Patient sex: M
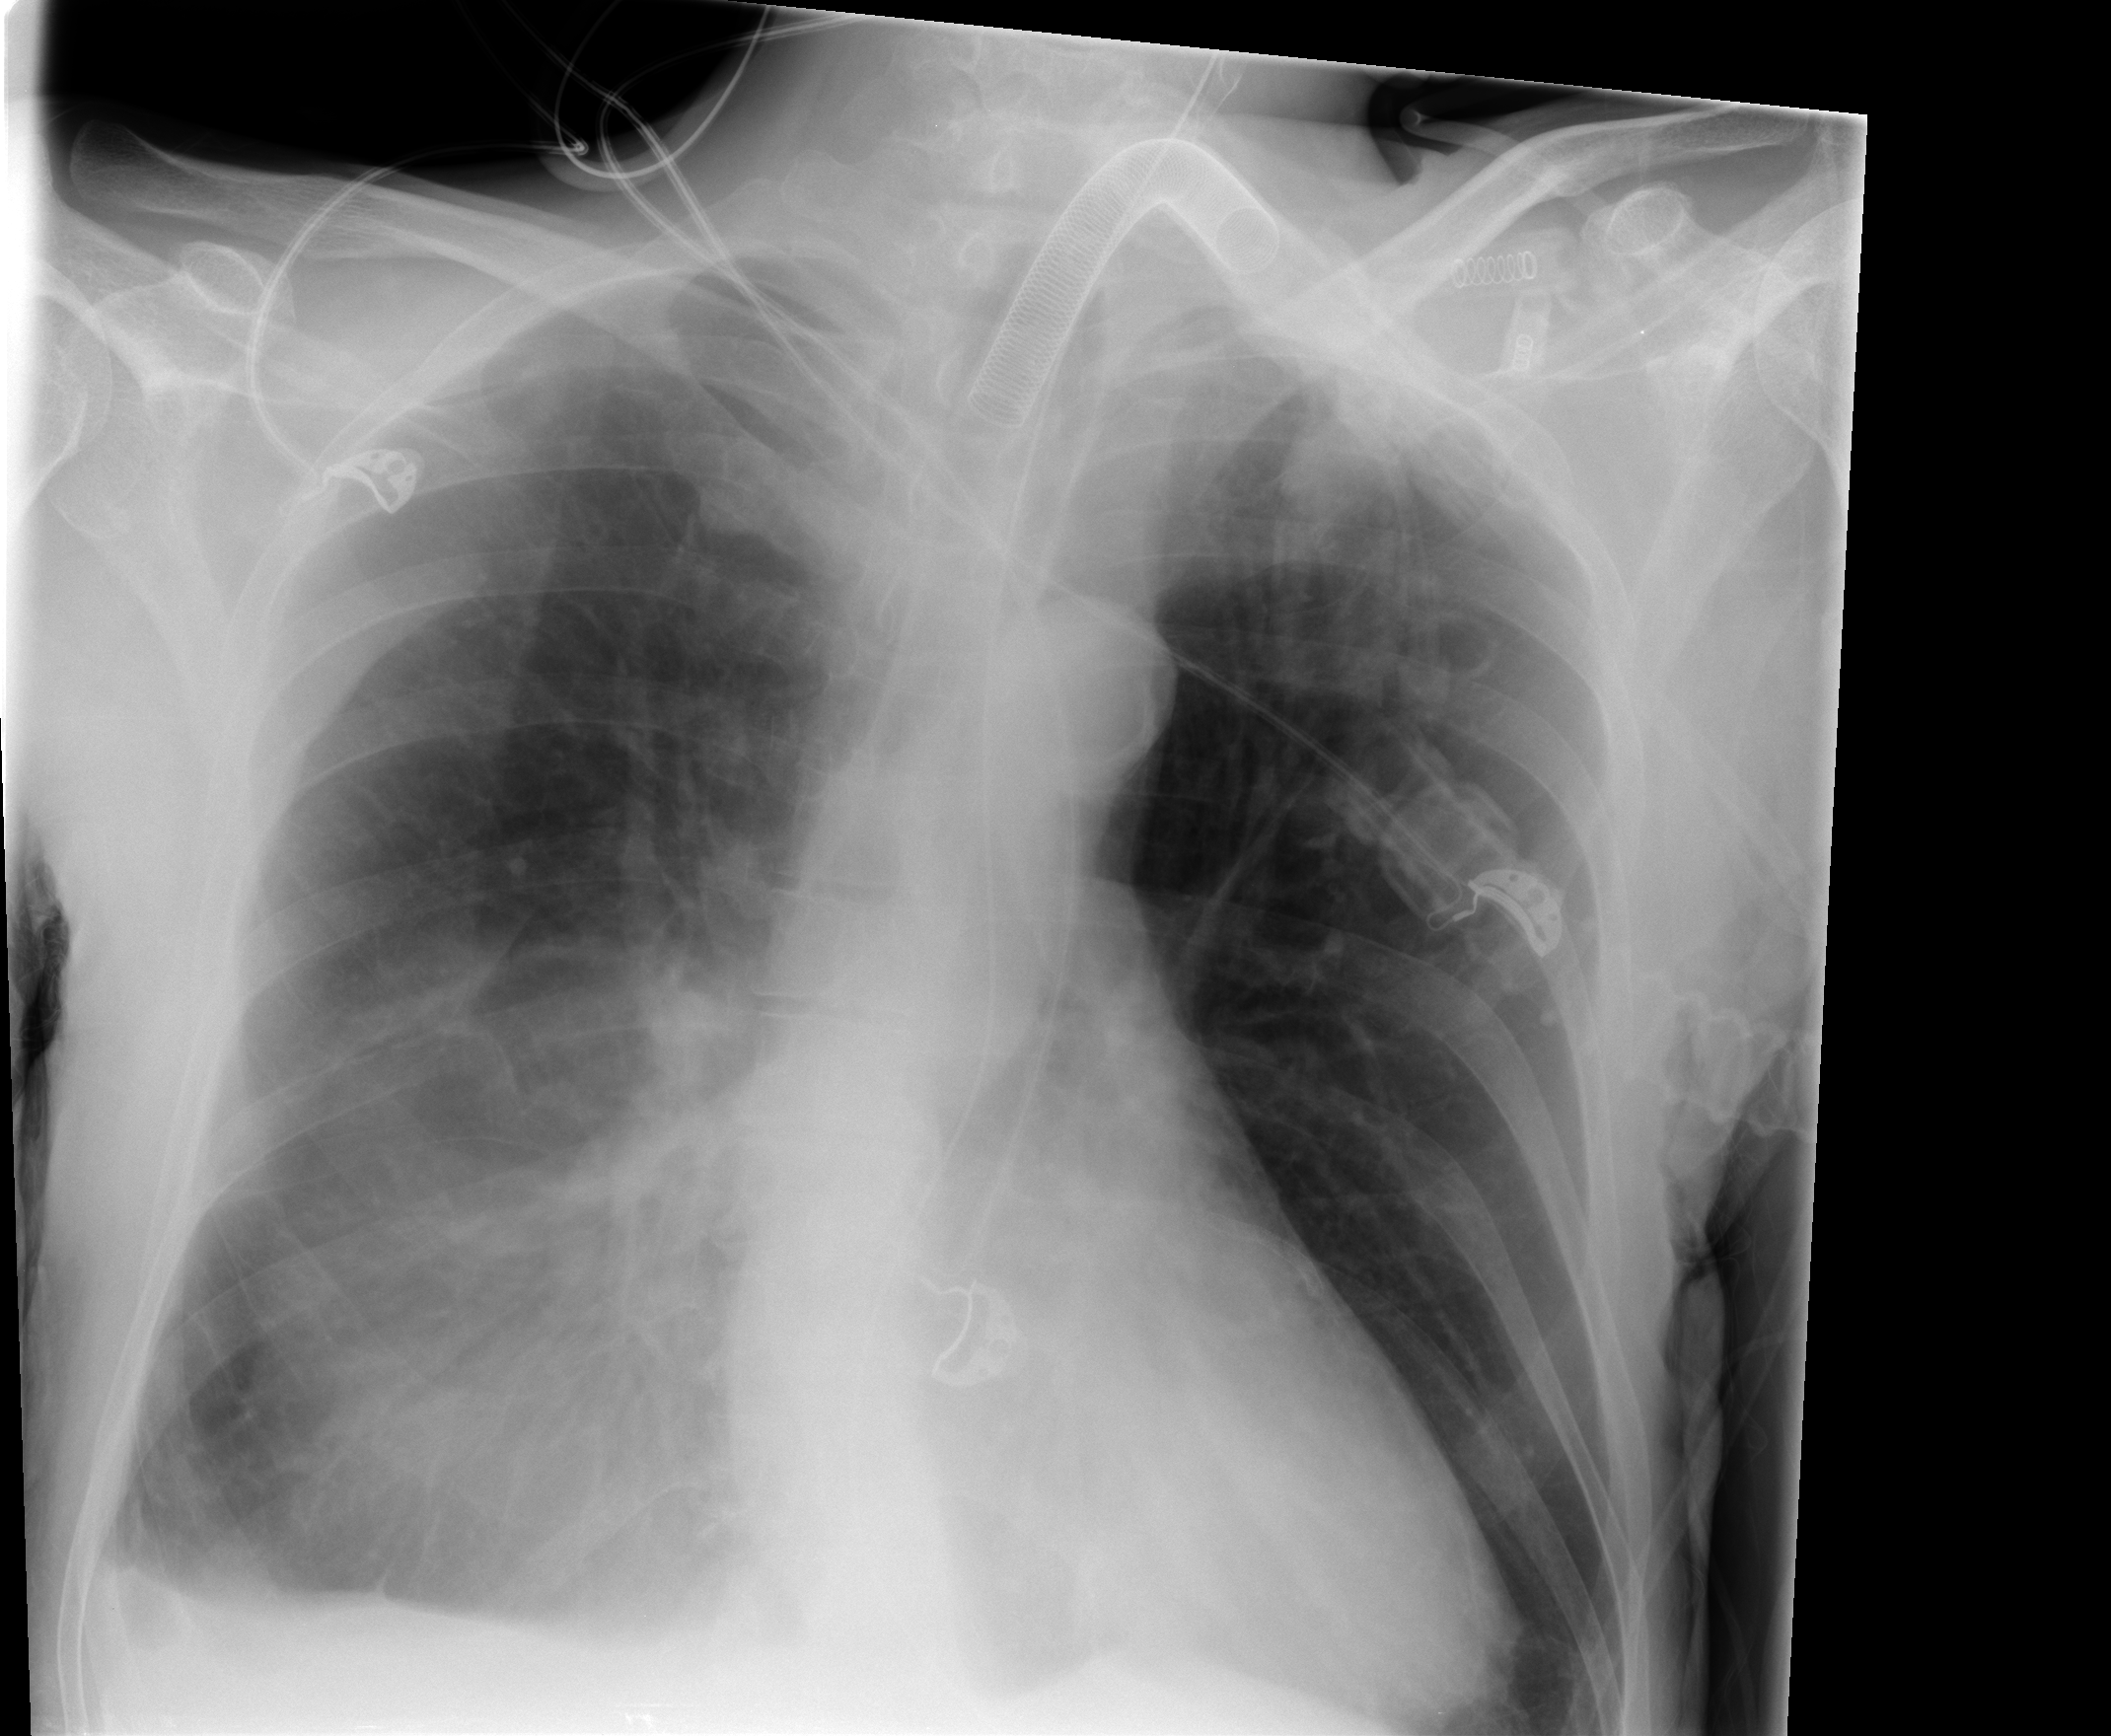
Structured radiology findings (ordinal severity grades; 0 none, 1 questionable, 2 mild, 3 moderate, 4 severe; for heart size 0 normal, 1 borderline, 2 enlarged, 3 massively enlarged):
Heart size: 0
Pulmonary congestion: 0
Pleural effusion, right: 2
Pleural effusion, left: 0
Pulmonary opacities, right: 2
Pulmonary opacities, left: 0
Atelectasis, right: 2
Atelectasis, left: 2